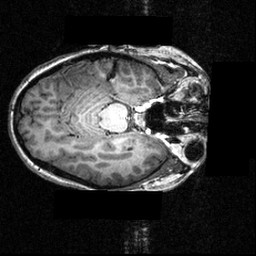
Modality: T1w
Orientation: axial
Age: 21
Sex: female
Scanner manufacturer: siemens
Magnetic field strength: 3.951 T
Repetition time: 1.5 s
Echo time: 0.00335 s